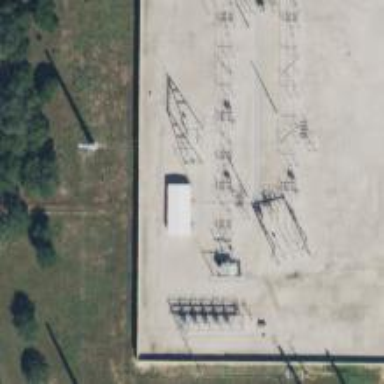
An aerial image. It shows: Power tower.